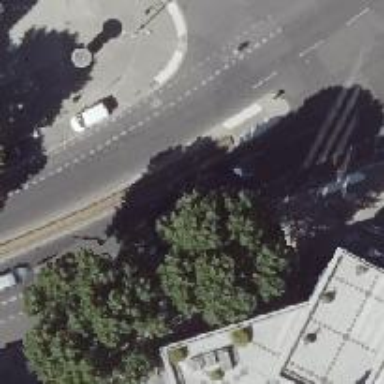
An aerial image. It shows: Secondary road with asphalt surface and lane for parking on the right side.